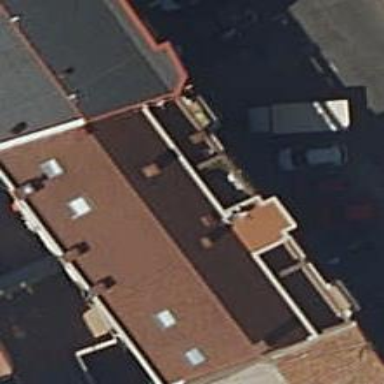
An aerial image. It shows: Pub.